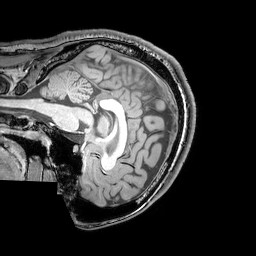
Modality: T1w
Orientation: sagittal
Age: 26
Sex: male
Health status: healthy
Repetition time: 0.081 s
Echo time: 0.037 s